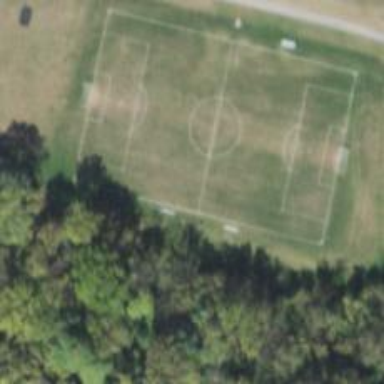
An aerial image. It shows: Soccer pitch designated for leisure and sports activities.